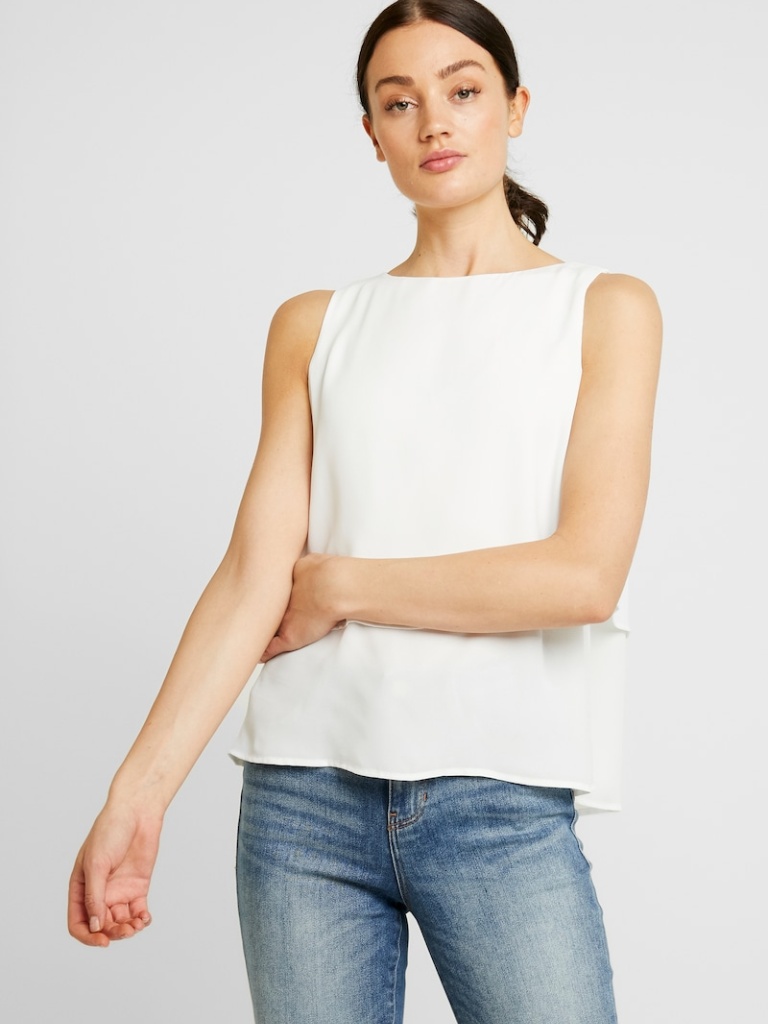
chiffon loose sleeveless hip length Untucked crew blouse